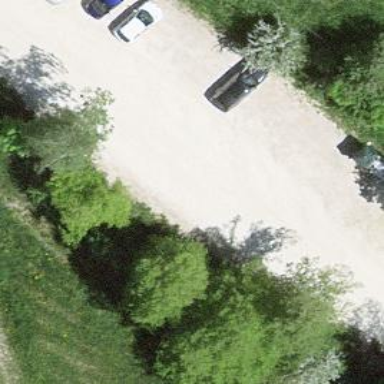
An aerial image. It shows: Parking area.